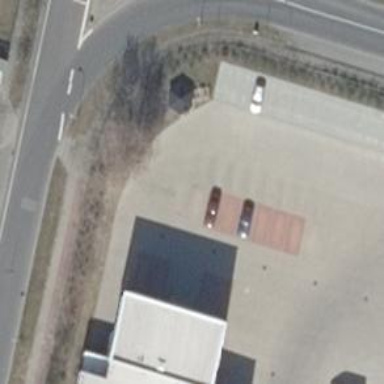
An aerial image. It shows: Road serving as parking aisle.